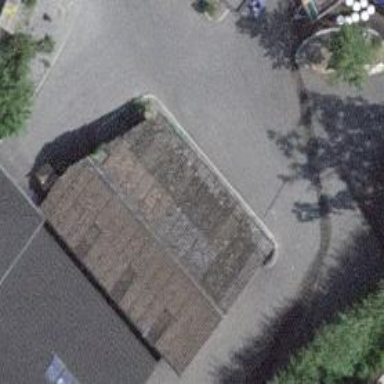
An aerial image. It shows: Farm shop.